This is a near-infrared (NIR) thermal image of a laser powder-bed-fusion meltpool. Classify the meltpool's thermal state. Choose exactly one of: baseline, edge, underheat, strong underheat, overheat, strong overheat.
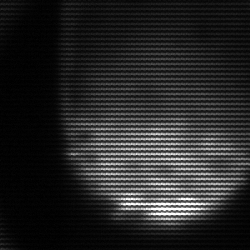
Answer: edge